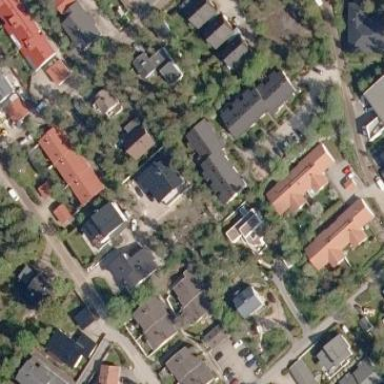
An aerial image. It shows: Residential area.